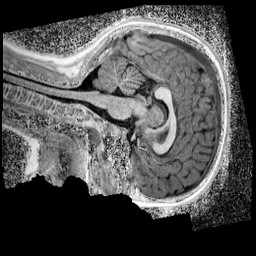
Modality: UNIT1_denoised
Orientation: sagittal
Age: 9
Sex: female
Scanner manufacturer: siemens
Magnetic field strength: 3 T
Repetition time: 4 s
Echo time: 0.00299 s